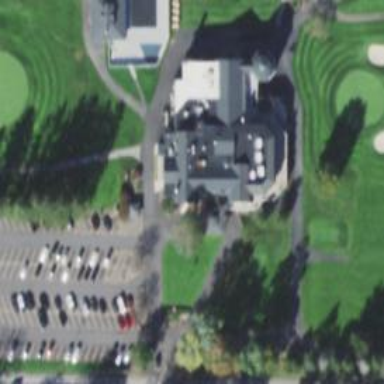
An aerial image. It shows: Path for golf carts.